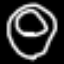
Label: donut